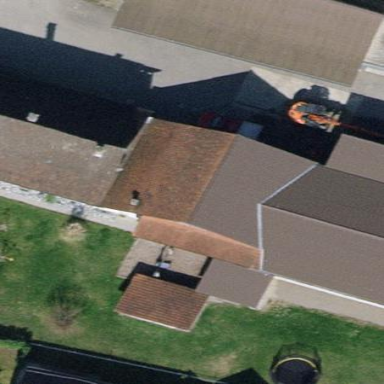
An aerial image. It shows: Industrial building with gabled roof.